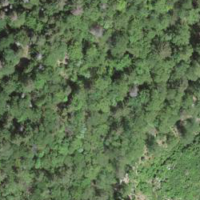
EUNIS habitat code: 44
Species observed at this site:
Cardamine heptaphylla